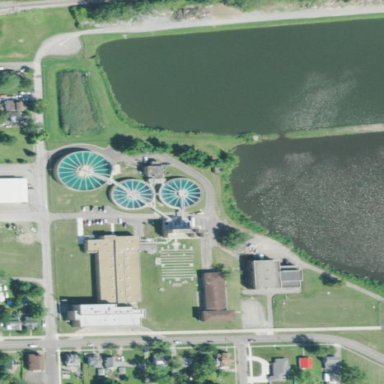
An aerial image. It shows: Water works facility.